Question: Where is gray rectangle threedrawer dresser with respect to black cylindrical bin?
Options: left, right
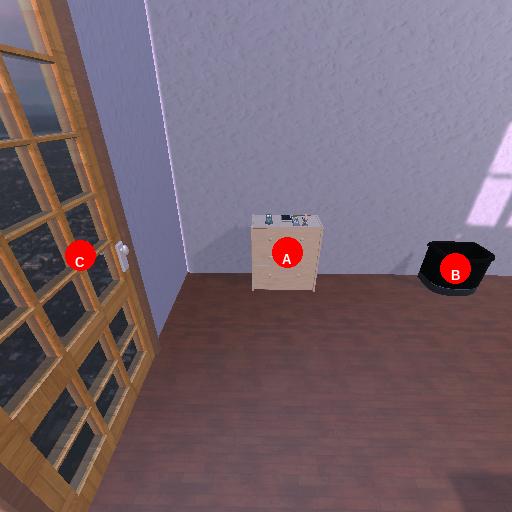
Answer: left